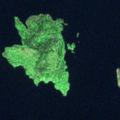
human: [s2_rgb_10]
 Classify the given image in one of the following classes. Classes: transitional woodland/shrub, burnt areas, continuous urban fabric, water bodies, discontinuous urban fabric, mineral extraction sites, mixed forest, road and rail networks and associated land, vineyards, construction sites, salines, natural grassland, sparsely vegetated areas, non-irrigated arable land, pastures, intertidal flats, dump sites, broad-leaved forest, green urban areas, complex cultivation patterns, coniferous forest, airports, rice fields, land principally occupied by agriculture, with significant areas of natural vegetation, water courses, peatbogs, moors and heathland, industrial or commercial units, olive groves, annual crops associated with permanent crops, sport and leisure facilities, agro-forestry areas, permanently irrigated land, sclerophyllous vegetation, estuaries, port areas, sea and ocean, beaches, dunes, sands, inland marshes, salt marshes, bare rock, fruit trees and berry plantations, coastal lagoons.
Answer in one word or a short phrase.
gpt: mixed forest, water bodies